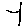
Label: line